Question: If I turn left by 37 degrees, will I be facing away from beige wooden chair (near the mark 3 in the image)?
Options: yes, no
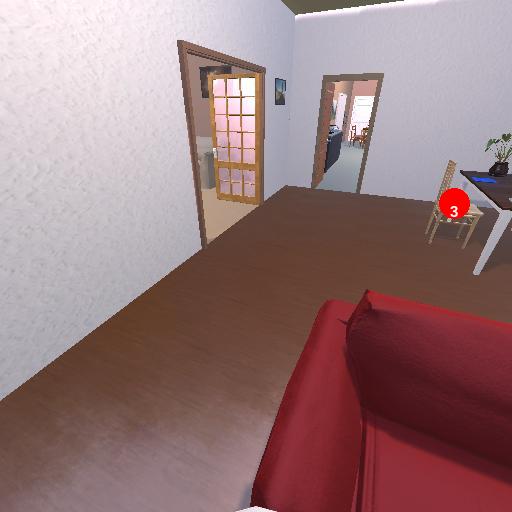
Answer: yes